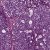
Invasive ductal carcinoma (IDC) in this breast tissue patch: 0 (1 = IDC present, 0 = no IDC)